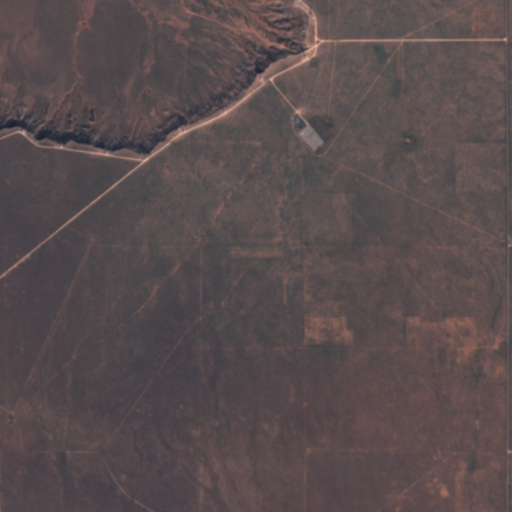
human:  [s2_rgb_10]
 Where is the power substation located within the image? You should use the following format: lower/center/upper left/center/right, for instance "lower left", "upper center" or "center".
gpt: The power substation is located in the upper center of the image.
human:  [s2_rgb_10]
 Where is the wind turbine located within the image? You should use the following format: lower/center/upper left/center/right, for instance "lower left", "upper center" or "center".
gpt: The wind turbine is located in the upper left of the image.
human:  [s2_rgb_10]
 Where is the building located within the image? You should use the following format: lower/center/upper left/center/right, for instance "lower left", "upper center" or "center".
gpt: The building is located in the upper center of the image.
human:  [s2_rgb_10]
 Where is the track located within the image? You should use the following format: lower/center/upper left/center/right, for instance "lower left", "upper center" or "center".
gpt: There is no track in the image.